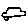
Label: car